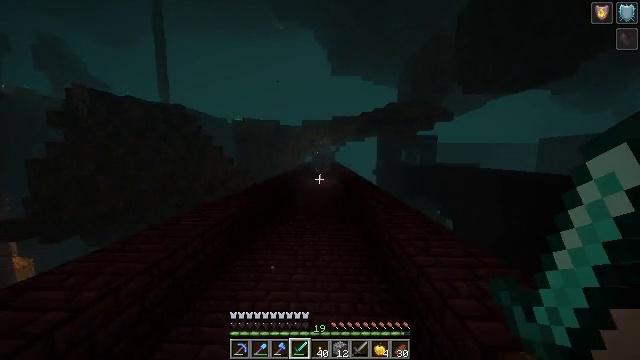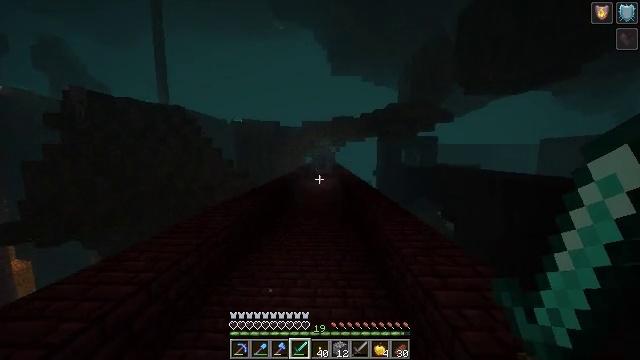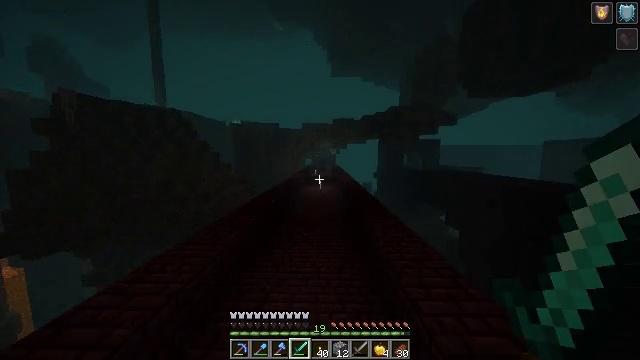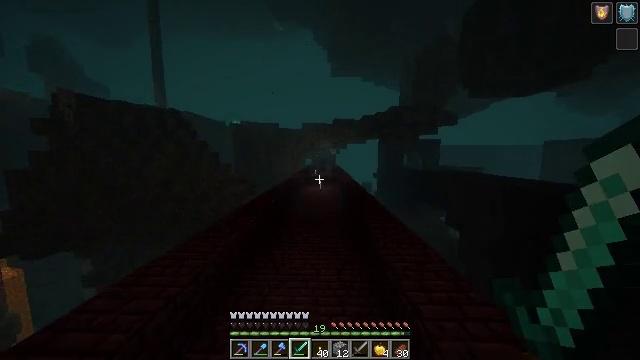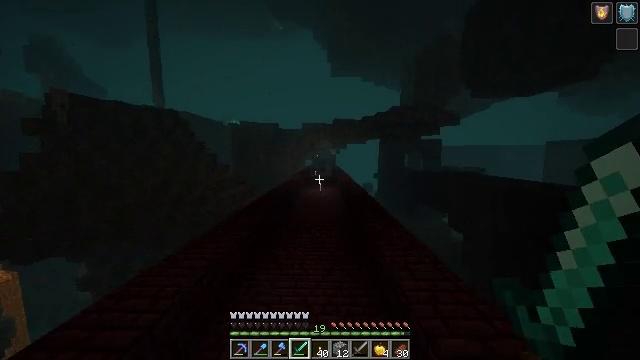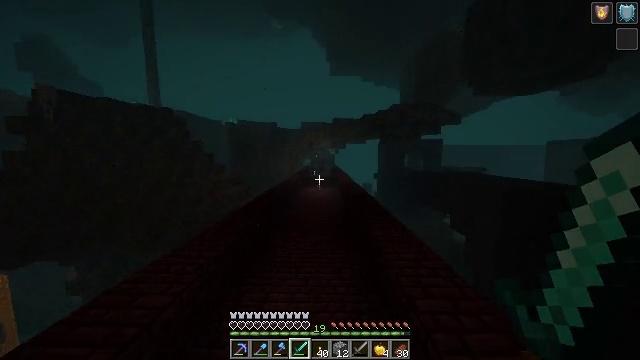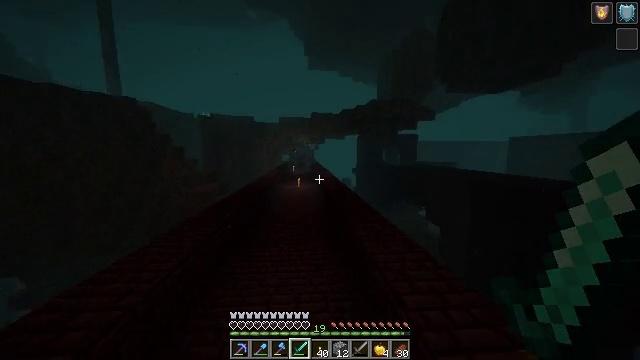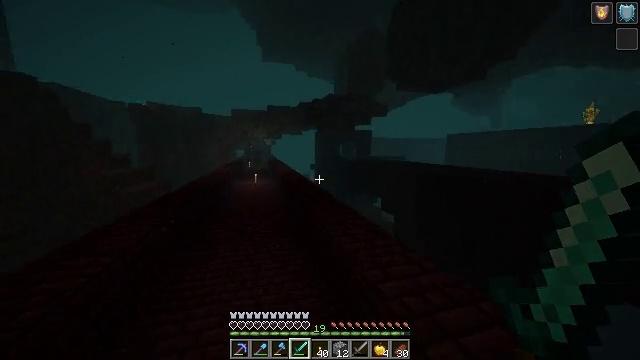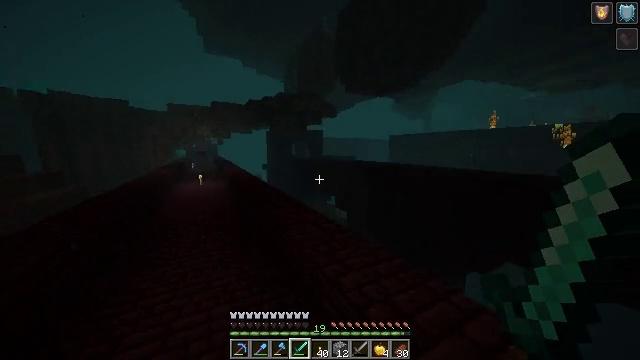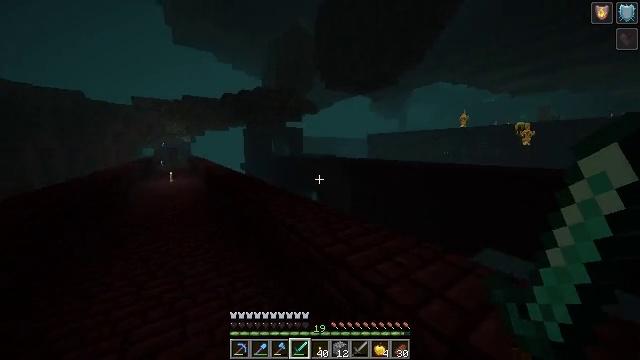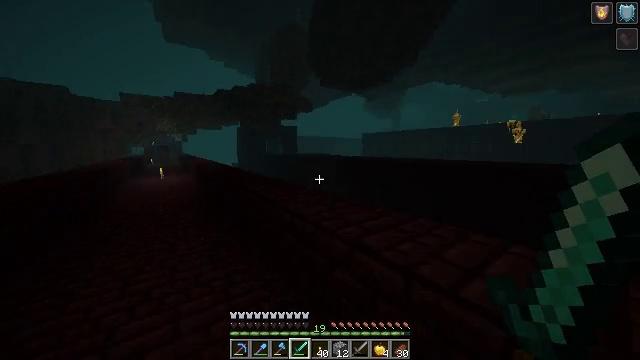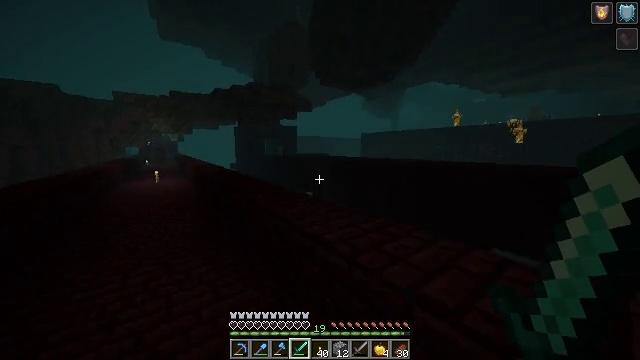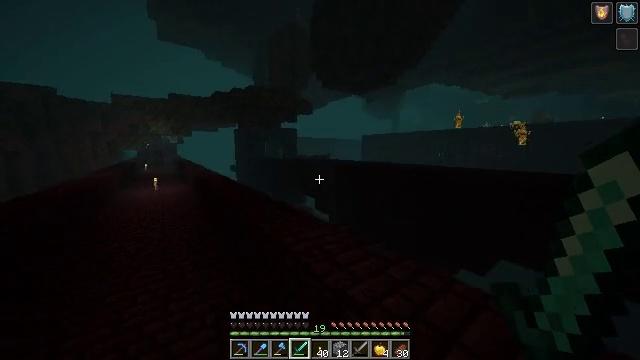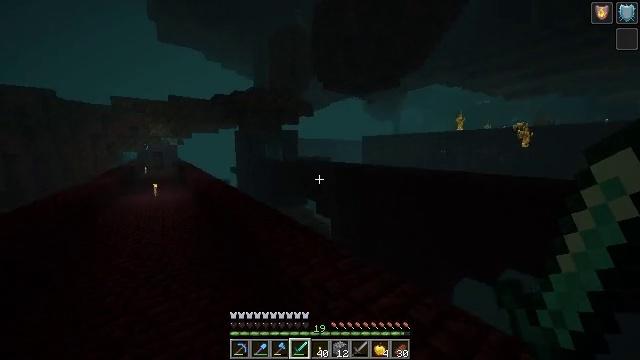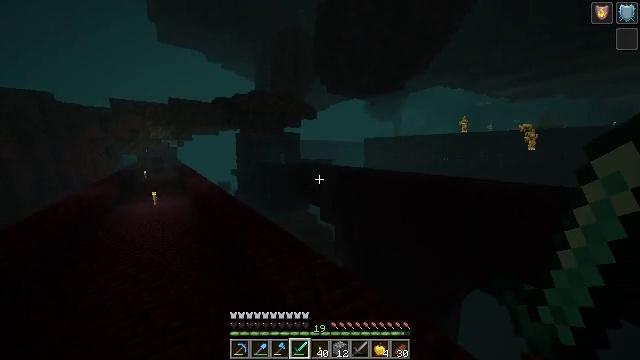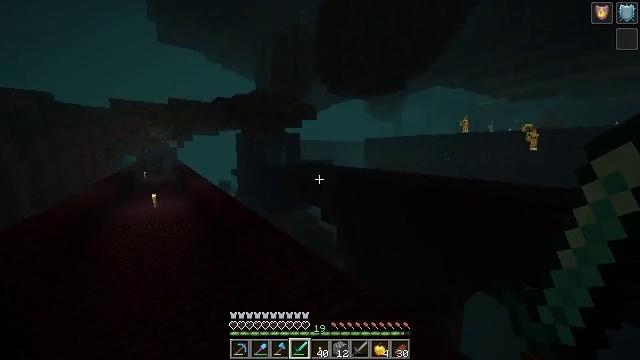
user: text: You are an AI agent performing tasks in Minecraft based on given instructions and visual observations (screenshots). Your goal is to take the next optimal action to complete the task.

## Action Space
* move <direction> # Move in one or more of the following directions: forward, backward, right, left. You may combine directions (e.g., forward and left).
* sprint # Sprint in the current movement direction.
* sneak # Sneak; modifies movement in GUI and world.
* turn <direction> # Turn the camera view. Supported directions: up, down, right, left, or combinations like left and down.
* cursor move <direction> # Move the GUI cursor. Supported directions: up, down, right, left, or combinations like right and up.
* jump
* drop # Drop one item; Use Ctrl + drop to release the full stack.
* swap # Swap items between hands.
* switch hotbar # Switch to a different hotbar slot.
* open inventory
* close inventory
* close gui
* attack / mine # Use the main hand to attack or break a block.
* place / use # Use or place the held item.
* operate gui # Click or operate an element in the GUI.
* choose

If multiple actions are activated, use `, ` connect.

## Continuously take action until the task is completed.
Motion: motion action
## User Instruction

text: Break the nether brick fence for gathering materials.
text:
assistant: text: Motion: move forward, sprint, jump
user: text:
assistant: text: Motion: move forward, sprint, jump
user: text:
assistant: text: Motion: move forward, sprint, jump
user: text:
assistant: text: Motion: move forward, sprint, jump
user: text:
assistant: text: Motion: move forward, sprint, jump
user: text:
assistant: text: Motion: move forward, sprint, turn right and down, jump
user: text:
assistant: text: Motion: move forward and move left, sprint, turn right, jump
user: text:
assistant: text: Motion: move forward and move left, sprint, turn right, jump
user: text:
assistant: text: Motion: move forward and move left, sprint, turn right, jump
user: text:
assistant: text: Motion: move forward and move left, sprint, turn right, jump
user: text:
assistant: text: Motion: move forward and move left, sprint, jump
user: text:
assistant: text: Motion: move forward and move left, sprint, jump
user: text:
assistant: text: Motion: move forward and move left, sprint, jump
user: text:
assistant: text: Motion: move forward and move left, sprint, jump
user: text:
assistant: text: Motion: move forward and move left, sprint, jump
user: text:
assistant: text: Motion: move forward and move left, sprint, jump
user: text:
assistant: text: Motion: move forward and move left, sprint, jump
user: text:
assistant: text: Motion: move forward and move left, sprint, jump
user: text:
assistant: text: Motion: move forward and move left, sprint, turn right and down, jump
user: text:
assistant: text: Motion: move forward and move left, sprint, turn right and down, jump
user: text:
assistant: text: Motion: move forward and move left, sprint, jump
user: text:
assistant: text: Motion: move forward and move left, sprint, jump
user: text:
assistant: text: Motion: move forward and move left, sprint, jump
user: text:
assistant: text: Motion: move forward and move left, sprint, jump
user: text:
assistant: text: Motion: move forward and move left, sprint, jump
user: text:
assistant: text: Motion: move forward and move left, sprint, jump
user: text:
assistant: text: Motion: move forward and move left, sprint, jump
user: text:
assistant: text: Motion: move forward and move left, sprint, jump
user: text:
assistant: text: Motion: move forward and move left, sprint, jump
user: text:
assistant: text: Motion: move forward and move left, sprint, jump